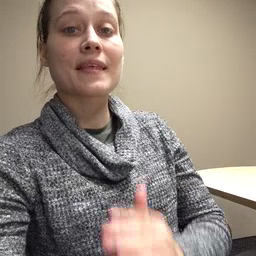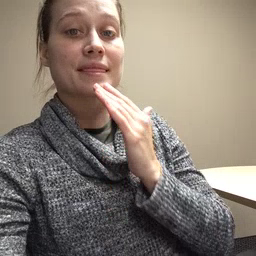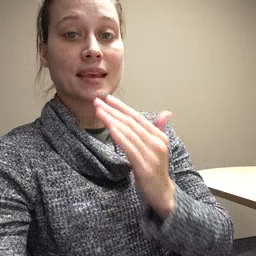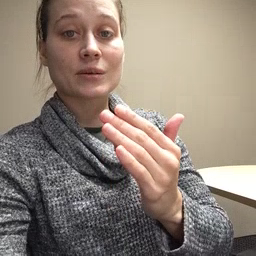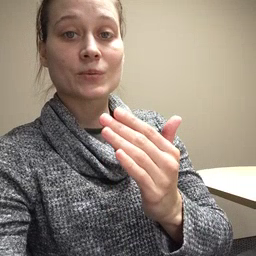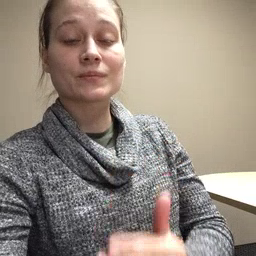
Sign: thankyou